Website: home-depot
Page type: account-dashboard
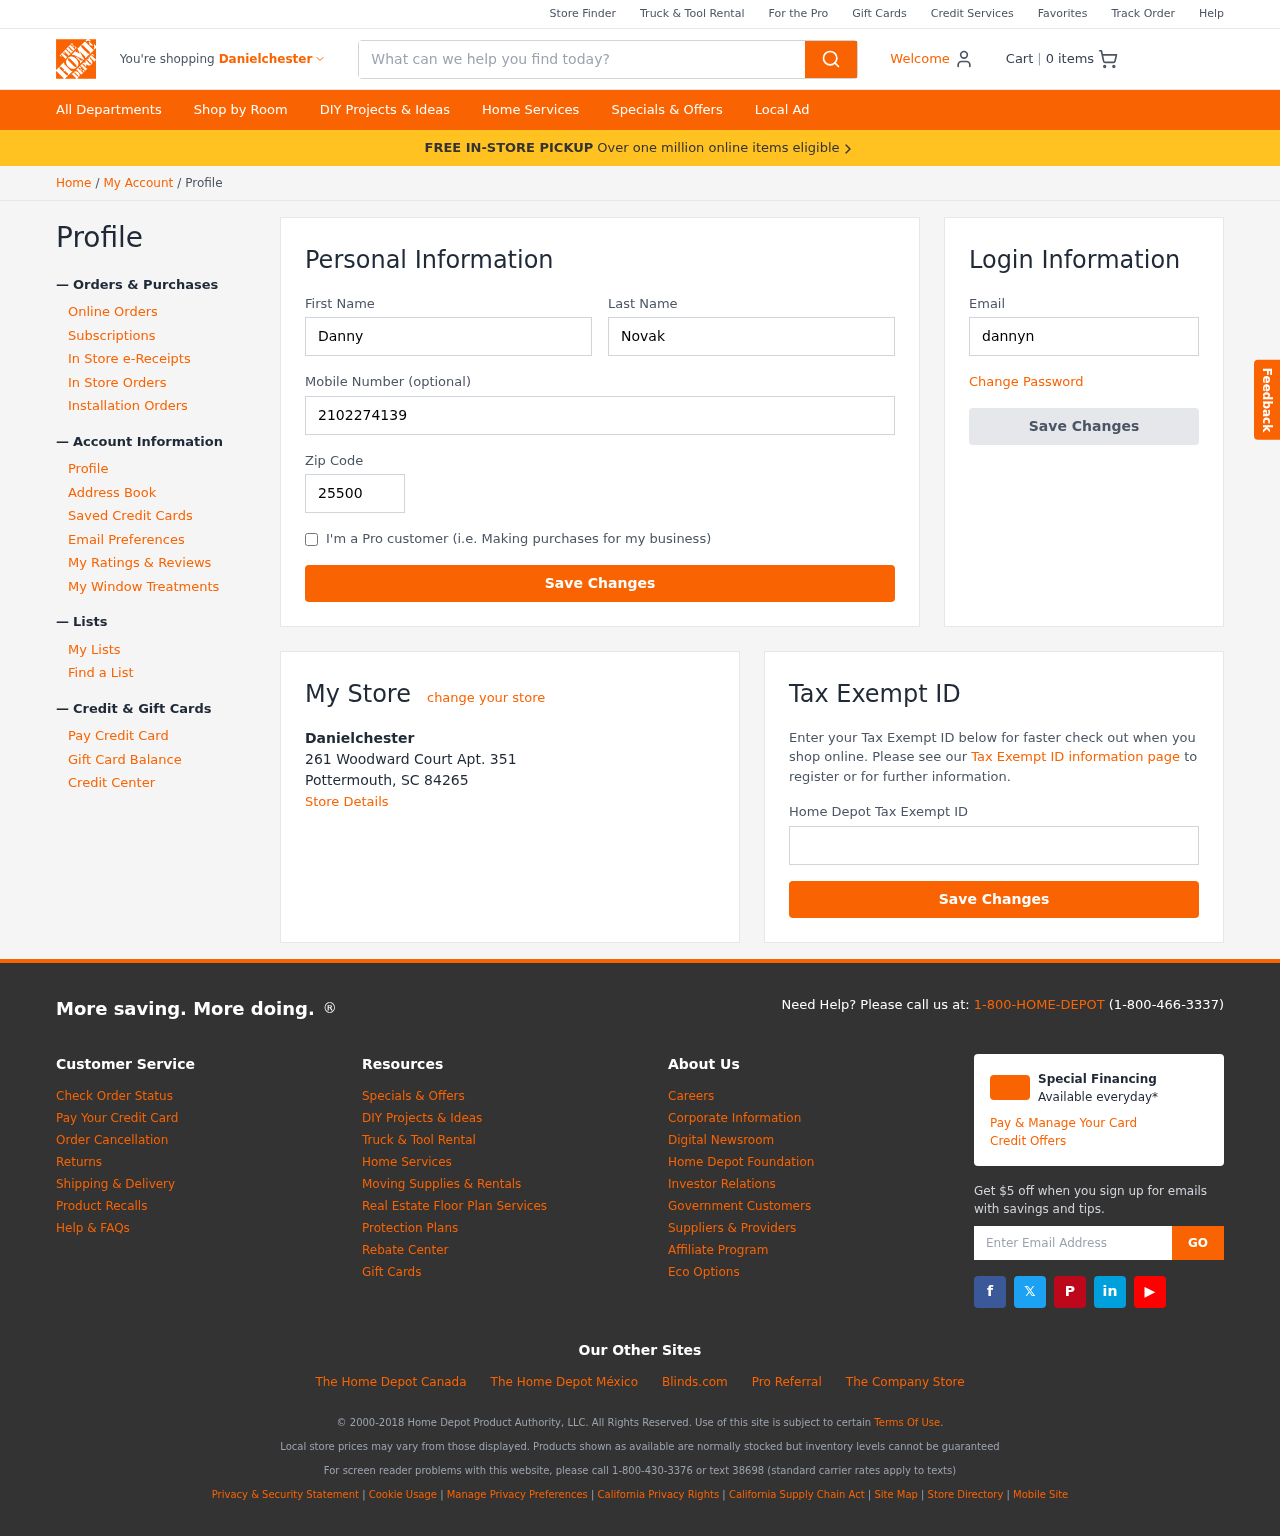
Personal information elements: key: PII_CITY
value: Danielchester
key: PII_EMAIL
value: dannynovak@hotmail.com
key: PII_FIRSTNAME
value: Danny
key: PII_LASTNAME
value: Novak
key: PII_LOCATION1_CITY_STATE_ZIP
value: Pottermouth, SC 84265
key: PII_LOCATION1_NAME
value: Danielchester
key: PII_LOCATION1_STREET
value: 261 Woodward Court Apt. 351
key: PII_PHONE
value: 2102274139
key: PII_POSTCODE
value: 25500
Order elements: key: ORDER_NUM_ITEMS
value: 0
Search elements: key: HEADER_SEARCH
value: What can we help you find today?